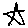
Label: star